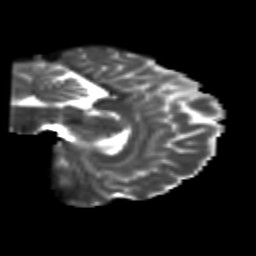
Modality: T2w
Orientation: sagittal
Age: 42
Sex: female
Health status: healthy
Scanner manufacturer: siemens
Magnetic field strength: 3 T
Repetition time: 10.8 s
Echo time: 0.082 s